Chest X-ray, PA view. Patient: 51 years old, sex F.
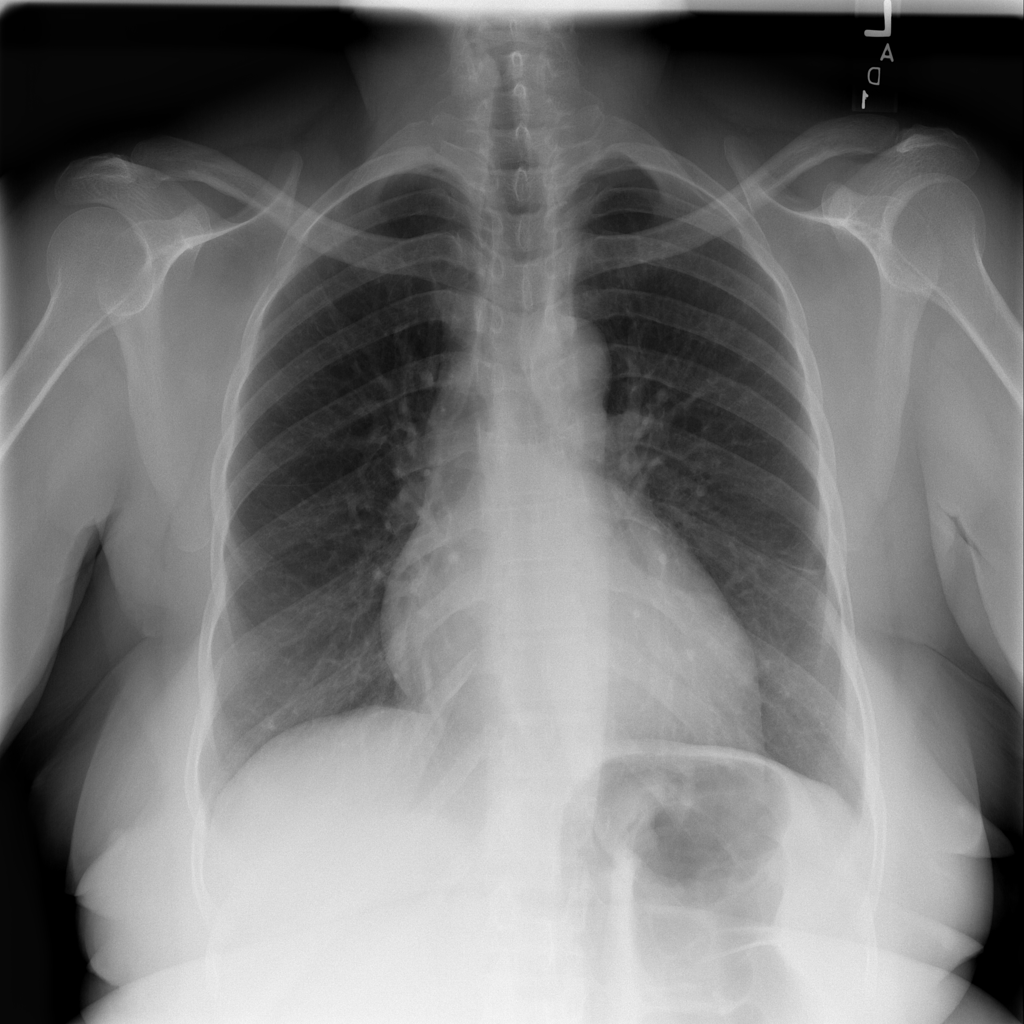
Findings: Cardiomegaly